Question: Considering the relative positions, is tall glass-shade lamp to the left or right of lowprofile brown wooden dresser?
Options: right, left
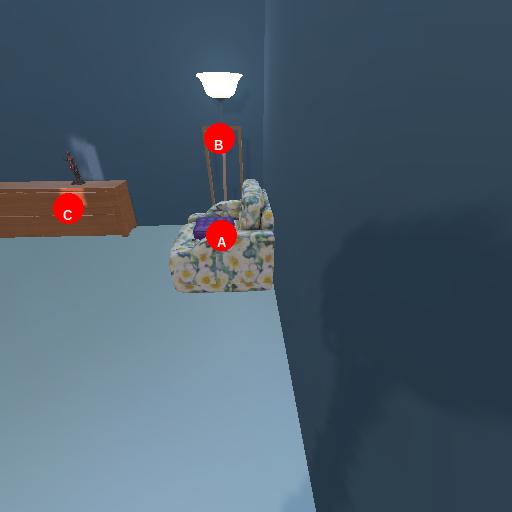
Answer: right